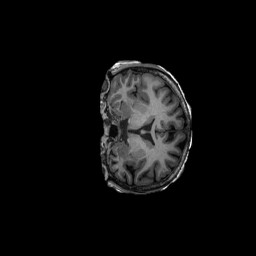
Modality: T1w
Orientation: coronal
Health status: ill
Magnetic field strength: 3 T